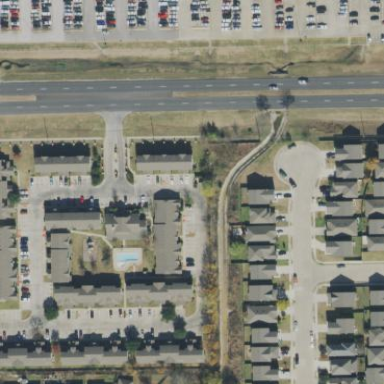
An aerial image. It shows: Residential area with apartments.